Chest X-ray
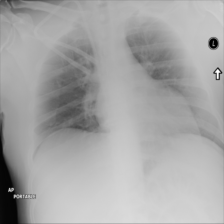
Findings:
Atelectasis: negative
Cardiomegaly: negative
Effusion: negative
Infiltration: negative
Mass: negative
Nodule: negative
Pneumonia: negative
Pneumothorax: negative
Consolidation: negative
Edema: negative
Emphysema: negative
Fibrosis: negative
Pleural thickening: negative
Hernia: negative